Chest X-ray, AP view. Patient: 72 years old, sex F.
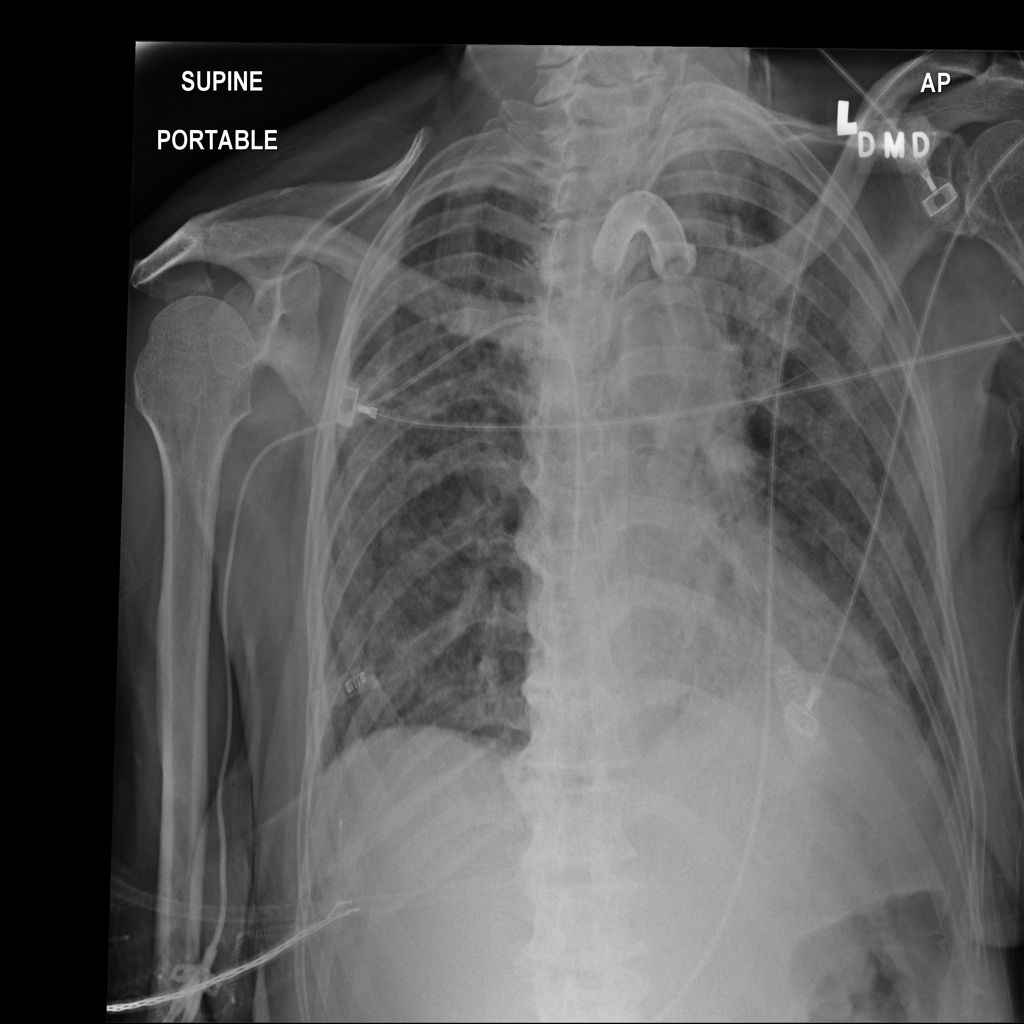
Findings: Atelectasis, Infiltration